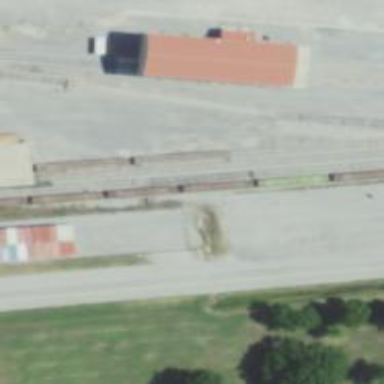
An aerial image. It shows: Railway spur service.